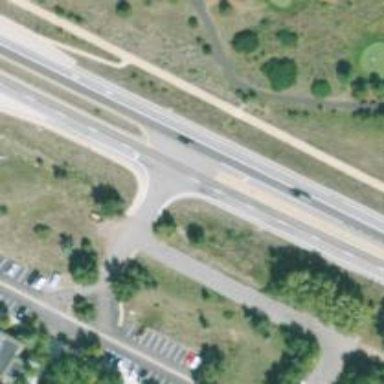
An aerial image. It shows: Smoothly paved trunk highway with grade 1 track type.